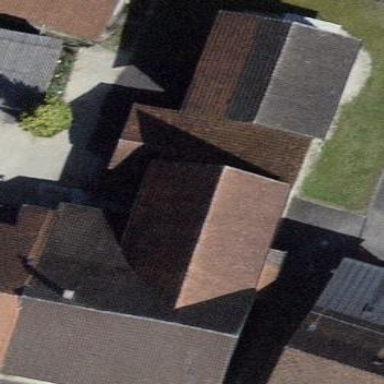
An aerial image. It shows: Terrace building.